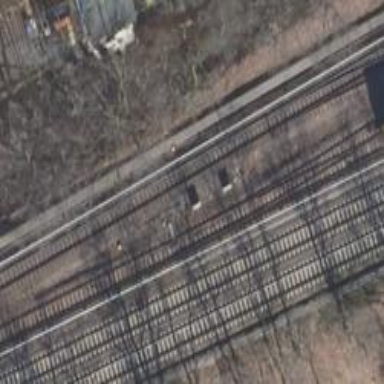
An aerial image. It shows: Light rail railway line with electrified rails.